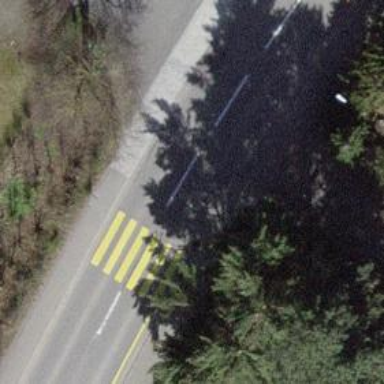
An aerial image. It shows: Uncontrolled zebra crossing.